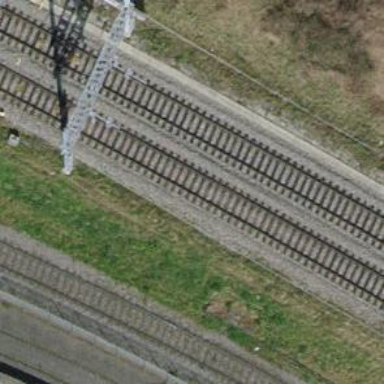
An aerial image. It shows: Railway with electrified contact lines.